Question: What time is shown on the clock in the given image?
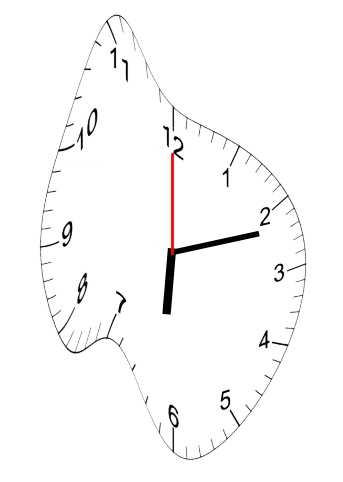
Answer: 06:12:00